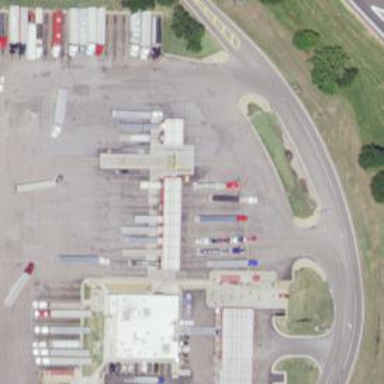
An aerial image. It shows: Weighbridge facility.